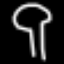
Label: mushroom